Current action and preconditions to check: trajectory_clear

Your task: For each precondition in the list above, predict whether it will hold at this action.

Consider the current scene as observed from the mobile robot's camera, and analyze the predicted future states of all dynamic agents (e.g., people, animals, vehicles, or any moving entities) within the NEXT SECOND.

IMPORTANT: Only answer "very likely" if you are absolutely certain—based on strong, clear evidence—that a dynamic agent will violate the precondition in the predicted future state. Do NOT answer "very likely" for unlikely, ambiguous, or low-probability risks.

Ask yourself for each precondition: Is there a high probability, with clear and convincing evidence, that the predicted future states of any dynamic agent will interfere with the predicted future state of the currently executing action within the NEXT SECOND, causing that precondition to fail?

Assess the risk level based on these predictions. Use "likely" or "very likely" if motions create a clear risk of interference.

Use "neutral" or "improbable" if agents are nearby but their predicted paths are clearly diverging or non-conflicting.

Failure Risk Categories: "very improbable", "improbable", "neutral", "likely", "very likely"

Answer Format: Output ONLY the probability_of_failure value from these categories: "very improbable", "improbable", "neutral", "likely", "very likely"

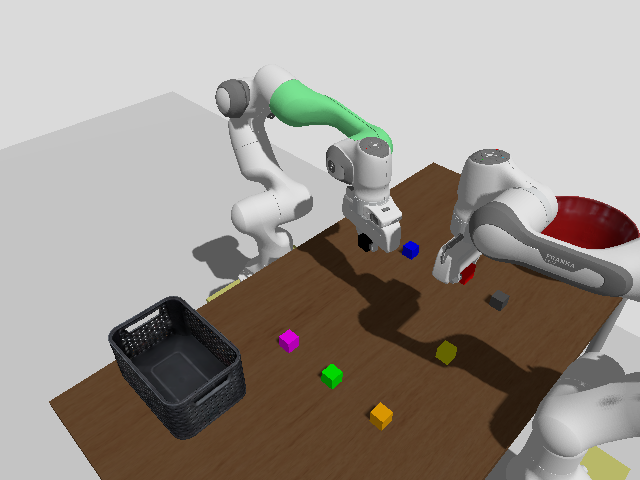

Answer: improbable